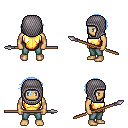
a pixel art fantasy rpg character, male body template, human, tanned skin, gold chest armor, teal pants, white cyan short bangs hairstyle, chain hood, spear, four views (front, back, left, right), 2x2 character sprite sheet, small pixel art, hard edges, no anti-aliasing